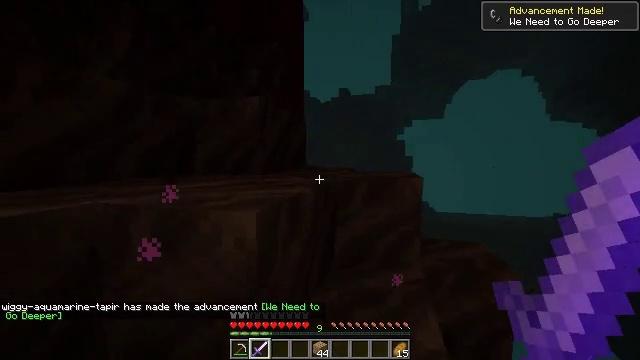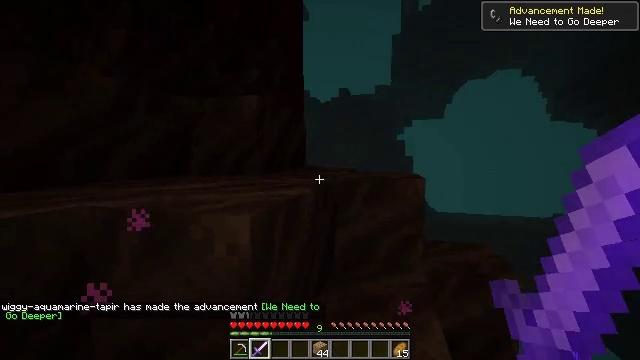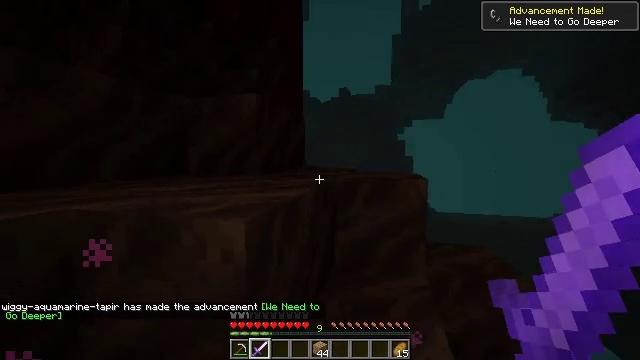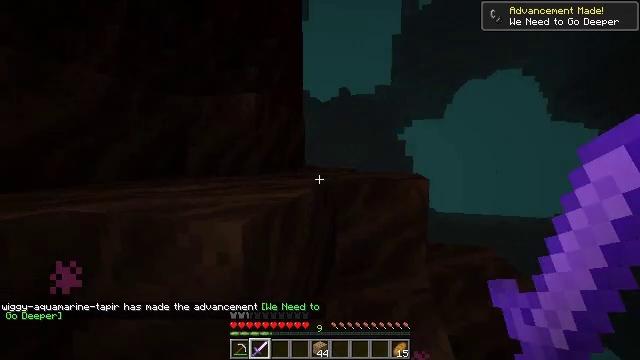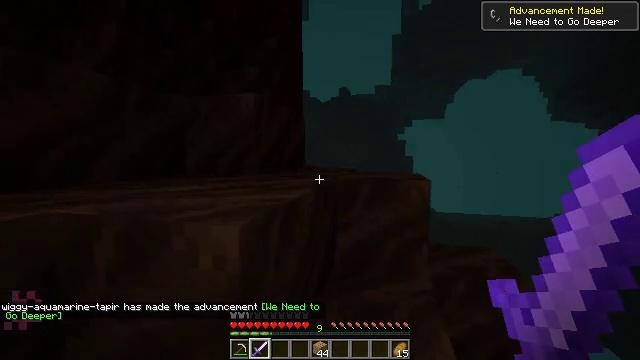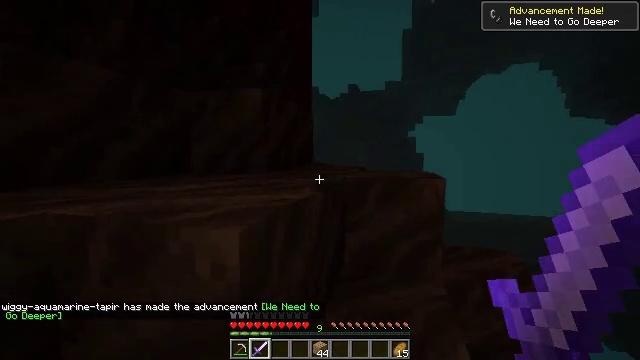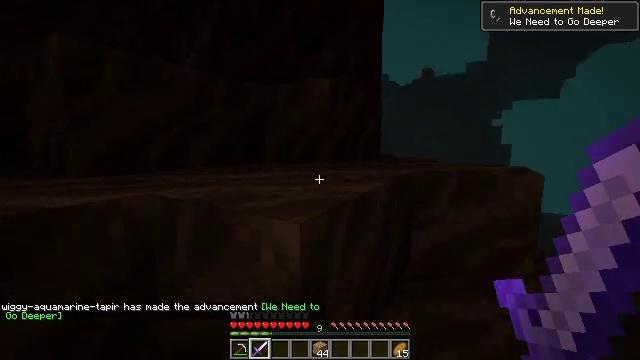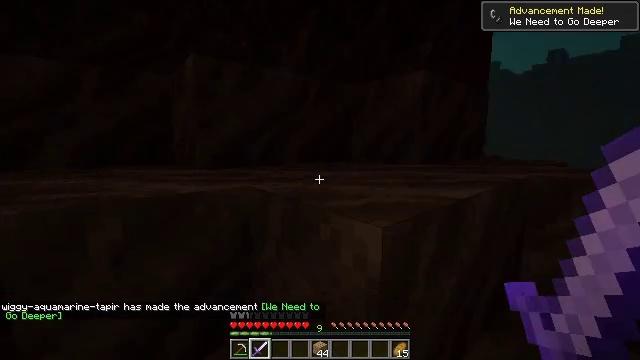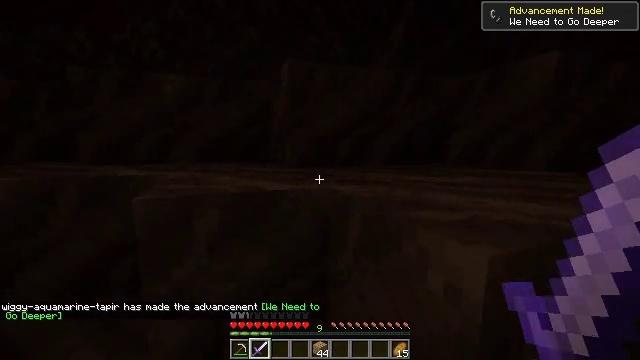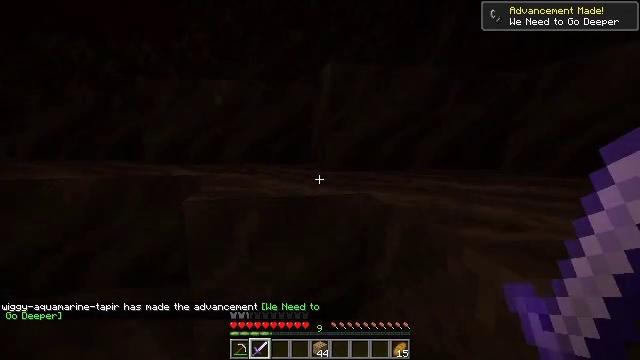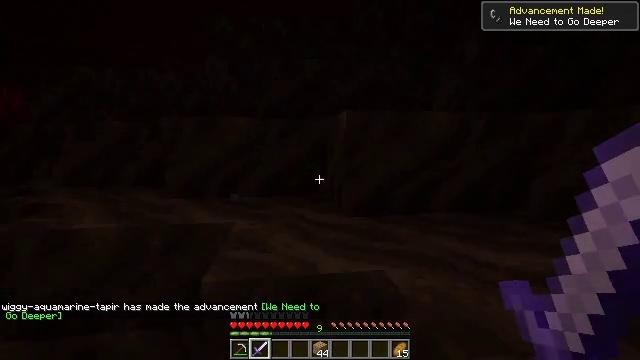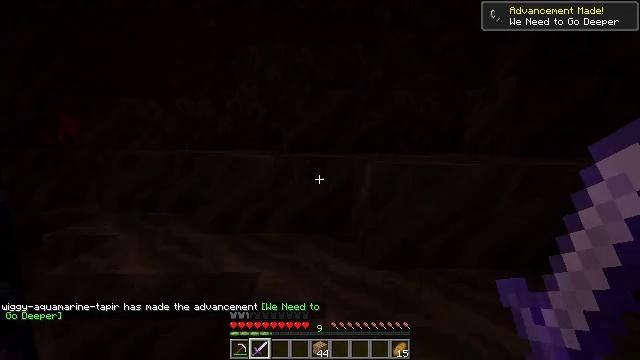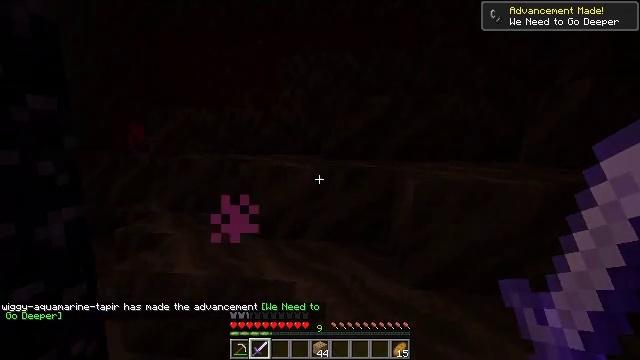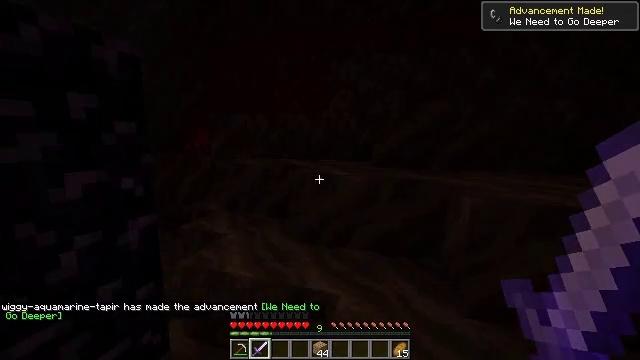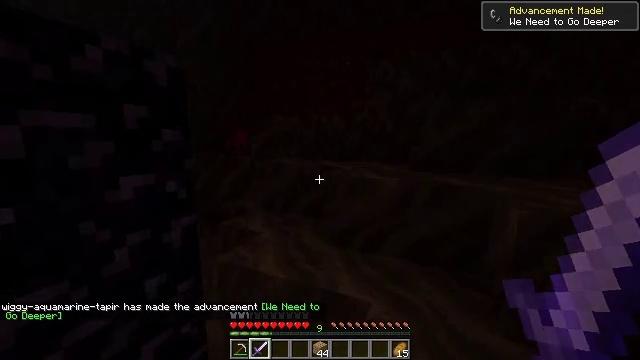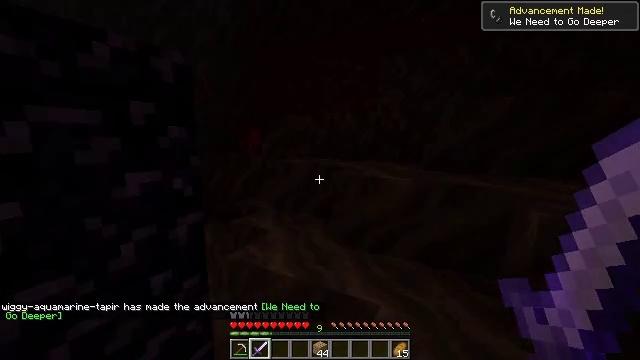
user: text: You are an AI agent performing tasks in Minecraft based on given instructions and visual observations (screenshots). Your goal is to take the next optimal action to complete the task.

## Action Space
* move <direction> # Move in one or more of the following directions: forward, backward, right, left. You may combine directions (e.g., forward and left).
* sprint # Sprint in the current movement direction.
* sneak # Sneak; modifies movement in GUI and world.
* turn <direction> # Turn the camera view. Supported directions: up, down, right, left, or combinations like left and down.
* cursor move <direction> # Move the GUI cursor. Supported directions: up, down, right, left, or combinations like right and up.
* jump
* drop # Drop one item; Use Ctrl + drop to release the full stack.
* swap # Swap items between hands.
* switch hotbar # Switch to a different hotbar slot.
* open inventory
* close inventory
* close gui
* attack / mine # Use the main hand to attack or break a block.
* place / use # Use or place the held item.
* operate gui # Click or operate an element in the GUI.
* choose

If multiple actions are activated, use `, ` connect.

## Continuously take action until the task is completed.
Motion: motion action
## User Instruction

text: Mine soul soil in the Nether.
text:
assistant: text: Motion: move forward, sneak
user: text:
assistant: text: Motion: move forward, sneak
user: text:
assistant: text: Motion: move forward, sneak
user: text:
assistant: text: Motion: move forward, sneak
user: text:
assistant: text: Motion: move forward, sneak, turn left
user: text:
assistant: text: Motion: move forward, sneak, turn left and down
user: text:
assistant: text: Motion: move forward, sneak, turn left
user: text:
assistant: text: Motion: move forward, sneak, turn left
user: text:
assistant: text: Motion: move forward, sneak, turn left, jump
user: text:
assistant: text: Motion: move forward, sneak, turn left, jump
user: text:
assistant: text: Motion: move forward, sneak, turn left, jump
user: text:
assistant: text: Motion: move forward and move right, sneak, turn left, jump
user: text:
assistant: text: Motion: move forward and move right, sneak, turn left, jump
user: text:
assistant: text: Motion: move forward and move right, sneak, turn left, jump
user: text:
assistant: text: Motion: move forward and move right, sneak, turn left, jump
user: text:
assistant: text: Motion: move right, sneak, turn left
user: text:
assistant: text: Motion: move right, sneak, turn left
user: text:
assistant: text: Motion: move right, sneak, turn left
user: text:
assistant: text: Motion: move right, sneak, turn left and up
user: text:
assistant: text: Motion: move right, sneak
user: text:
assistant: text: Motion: move right, sneak
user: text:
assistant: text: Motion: move right, sneak
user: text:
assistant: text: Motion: move right, sneak
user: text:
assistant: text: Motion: move right, sneak
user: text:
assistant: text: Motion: move right, sneak
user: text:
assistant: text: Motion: move right, sneak
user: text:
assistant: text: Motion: move right, sneak, turn left
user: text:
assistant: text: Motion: move right, sneak, jump
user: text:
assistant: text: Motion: move right, sneak, jump
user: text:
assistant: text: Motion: move right, sneak, jump